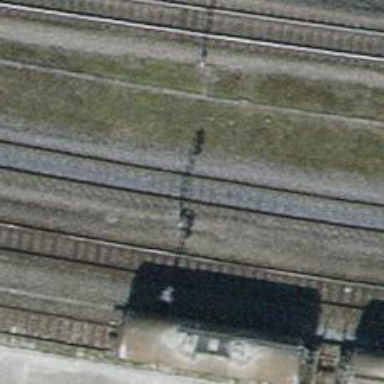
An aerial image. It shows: Railway signal.